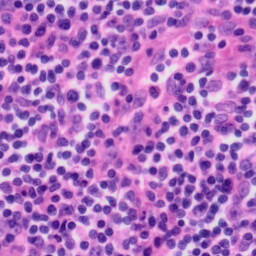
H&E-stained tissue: Tonsil